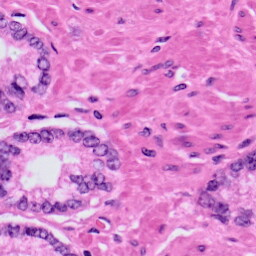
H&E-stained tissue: Prostate